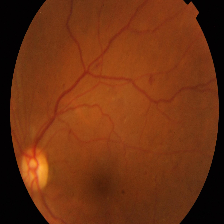
Diabetic retinopathy grade: Proliferative DR